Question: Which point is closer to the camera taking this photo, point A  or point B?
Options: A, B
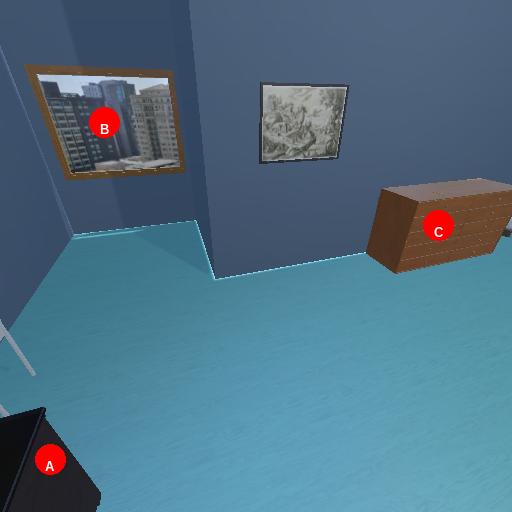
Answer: A